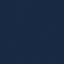
Label: SeaLake